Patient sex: F
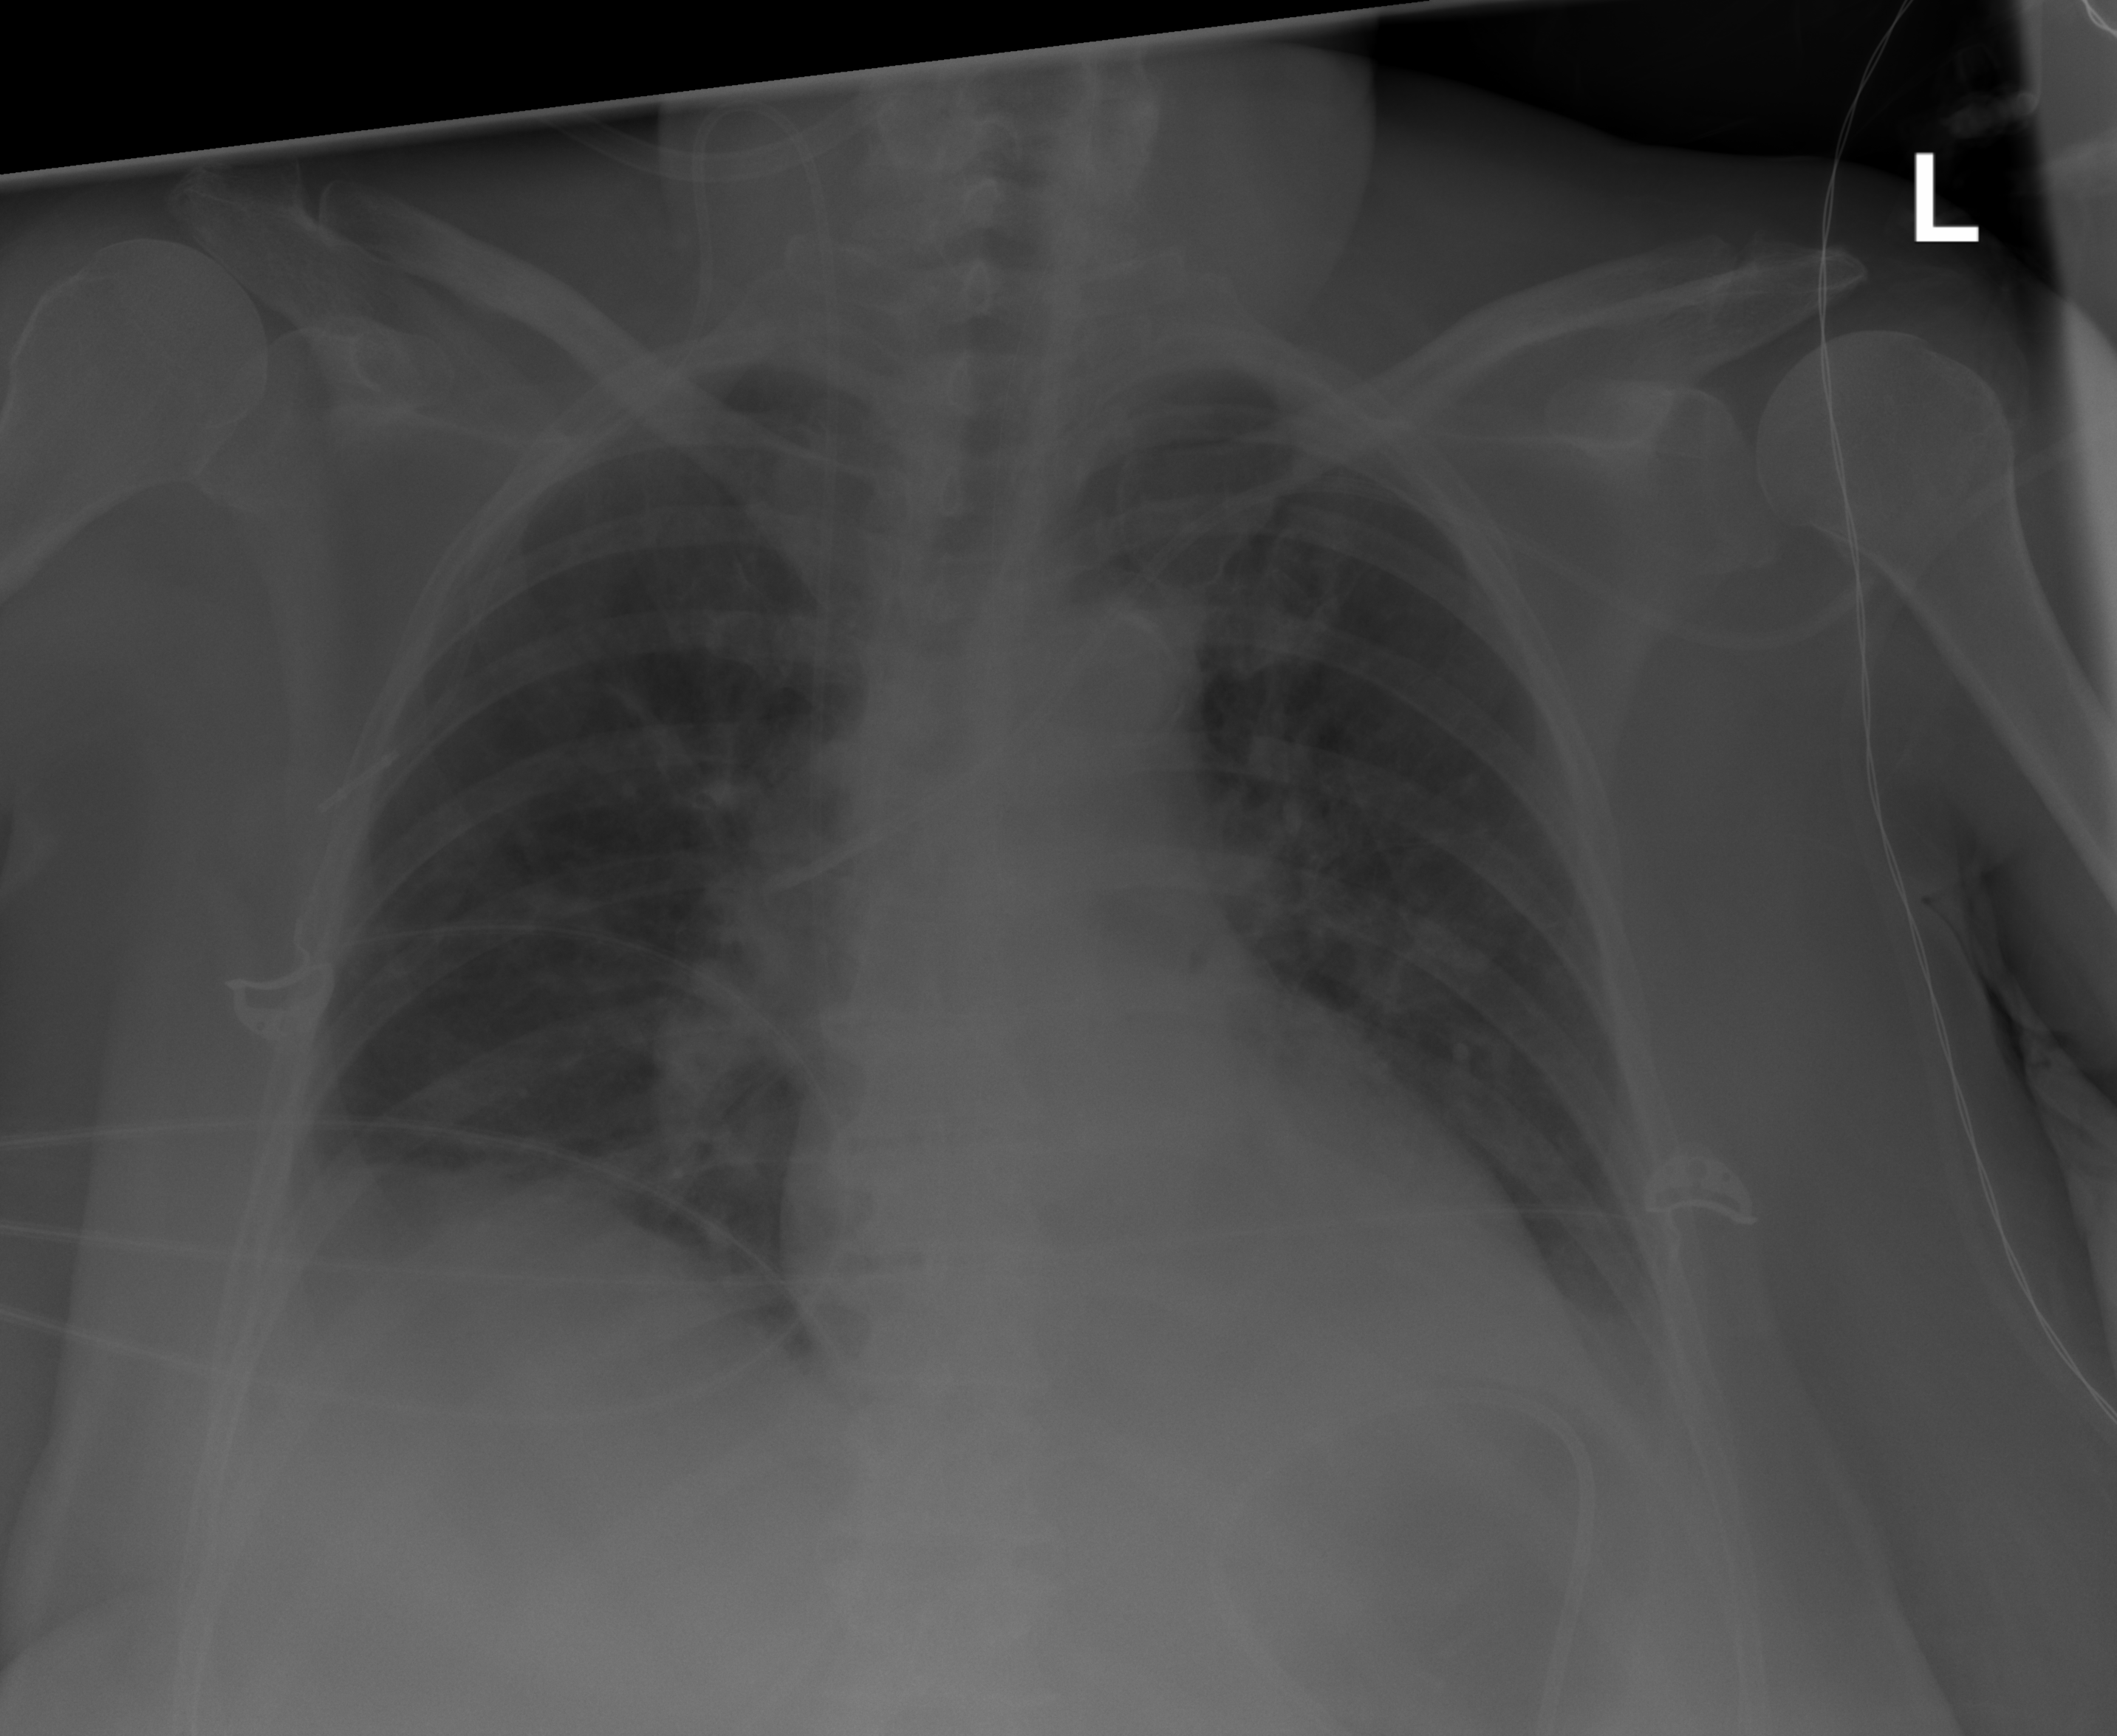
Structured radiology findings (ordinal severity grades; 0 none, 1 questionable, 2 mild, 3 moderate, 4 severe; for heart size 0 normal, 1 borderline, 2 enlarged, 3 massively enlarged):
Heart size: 0
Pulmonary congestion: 0
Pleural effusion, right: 2
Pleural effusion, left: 2
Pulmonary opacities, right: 0
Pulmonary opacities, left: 0
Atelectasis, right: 0
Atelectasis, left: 2